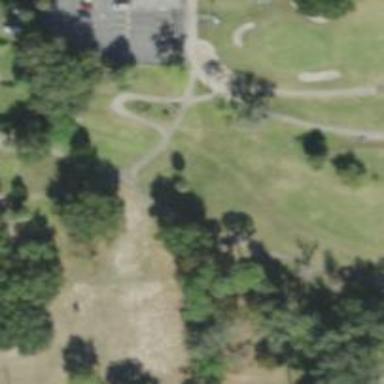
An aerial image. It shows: Service road used as golf cart path.